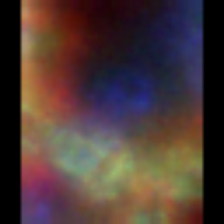
Taxon: Diatom_aggregate
Group: Diatoms